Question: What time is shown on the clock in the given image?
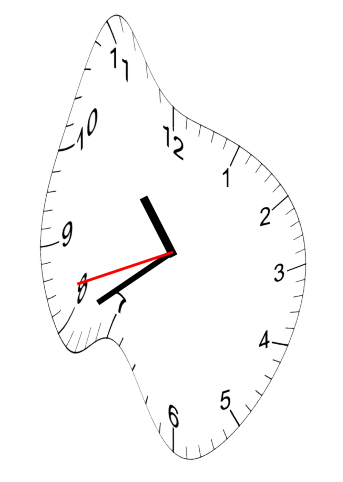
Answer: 10:39:42